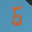
Label: 5